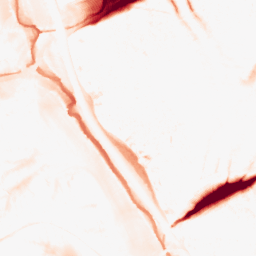
Category: morphological
Decomposition family: tophat
Decomposition parameters: size: 20
mode: black
Upsampling method: sinc_hamming
Upsampling parameters: scale: 8
kernel_size: 16
Upsampling scale: 8